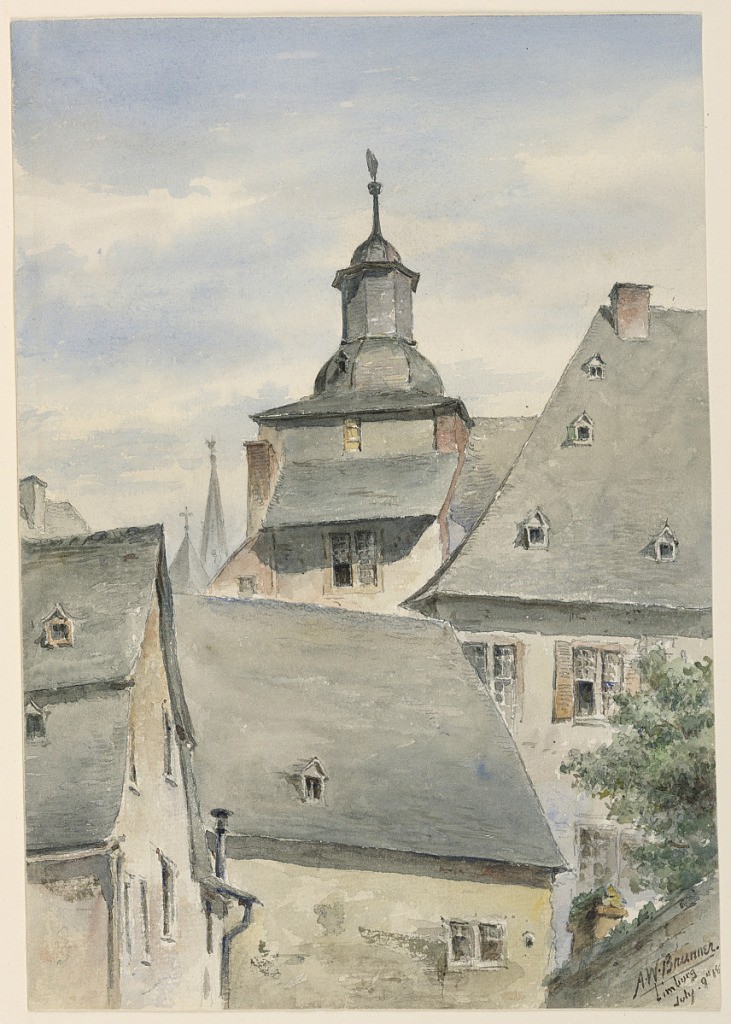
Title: Limburg
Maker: Arnold William Brunner, American, 1857–1925
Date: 1883
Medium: Brush and watercolor on gray-green paper
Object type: Drawing
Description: A group of steep gabled roofs, with numerous dormer windows, church towers in distance.